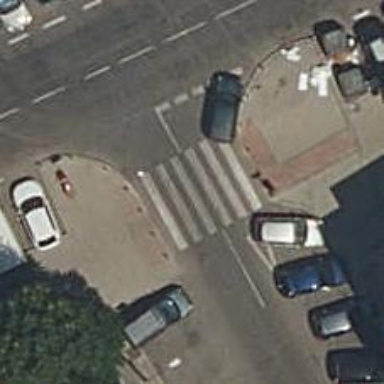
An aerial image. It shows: Zebra crossing on the road.